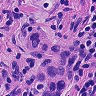
Metastatic tissue present: yes